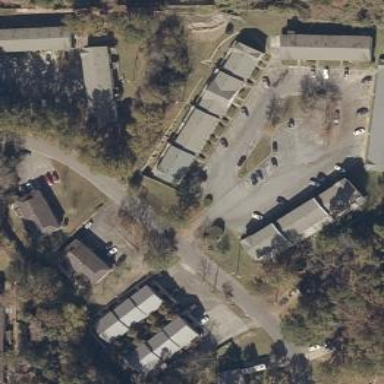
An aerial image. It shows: Image showing building with apartments.